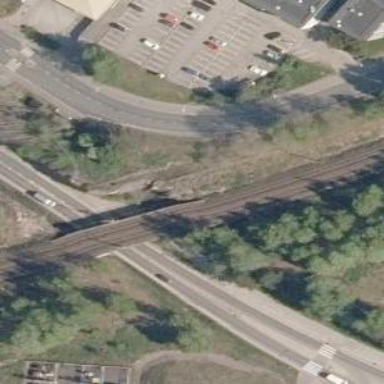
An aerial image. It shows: Railway signal.